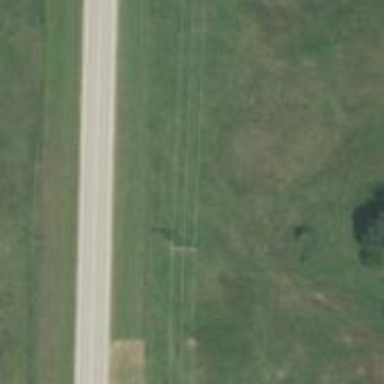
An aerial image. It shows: Power pole.